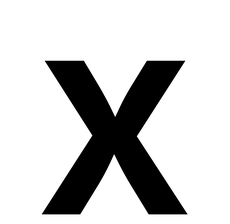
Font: Inter_SemiBold